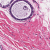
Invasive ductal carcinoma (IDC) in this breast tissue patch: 0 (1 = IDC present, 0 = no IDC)